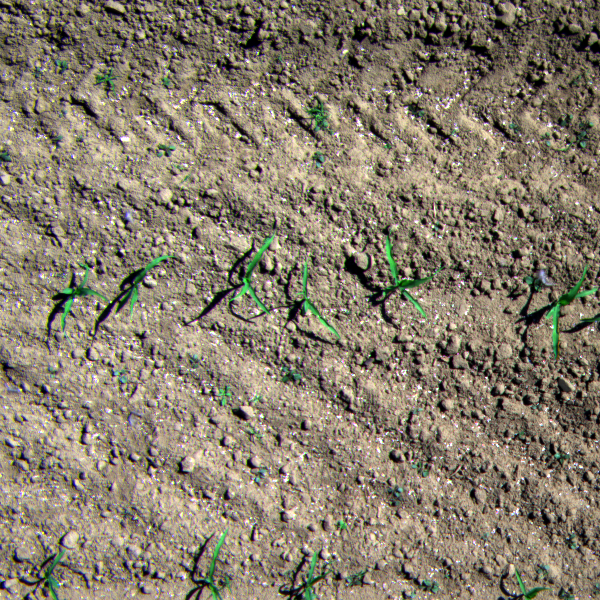
Acquisition date: 2023-05-30
Tile: 0432
Annotated plant instances:
label: maize
label: maize
label: maize
label: maize
label: maize
label: amaranth
label: amaranth
label: amaranth
label: amaranth
label: amaranth
label: maize
label: maize
label: amaranth
label: amaranth
label: amaranth
label: amaranth
label: maize
label: amaranth
label: amaranth
label: maize
label: amaranth
label: amaranth
label: amaranth
label: amaranth
label: maize
label: amaranth
label: amaranth
label: amaranth
label: amaranth
label: amaranth
label: amaranth
label: barnyard_grass
label: amaranth
label: amaranth
label: amaranth
label: amaranth
label: amaranth
label: amaranth
label: barnyard_grass
label: amaranth
label: amaranth
label: weed_other
label: weed_other
label: weed_other
label: amaranth
label: weed_other
label: weed_other
label: barnyard_grass
label: weed_other
label: amaranth
label: weed_other
label: weed_other
label: weed_other
label: amaranth
label: weed_other
label: weed_other
label: weed_other
label: weed_other
label: weed_other
label: weed_other
label: weed_other
label: amaranth
label: weed_other
label: weed_other
label: amaranth